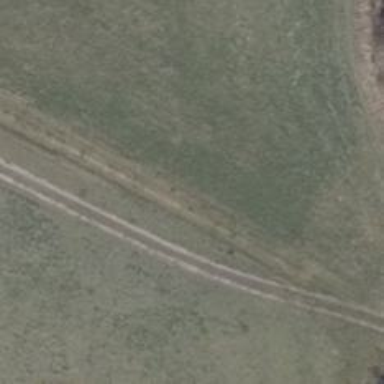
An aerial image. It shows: Grass track with grade 5 tracktype.